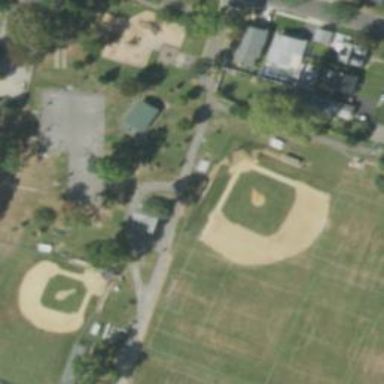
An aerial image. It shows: Baseball pitch for leisure land activities.